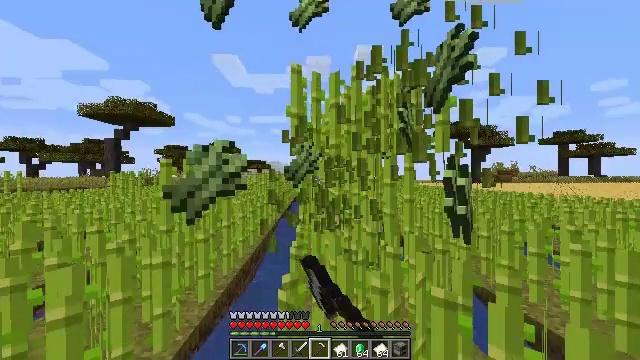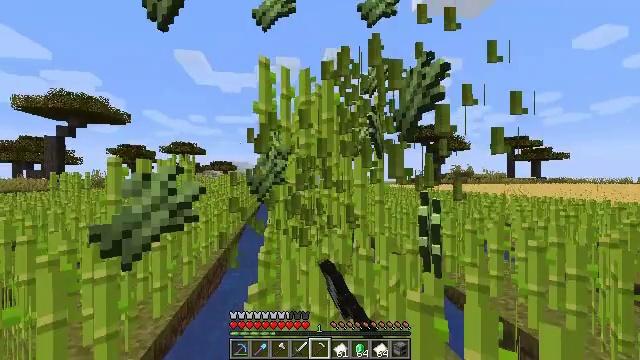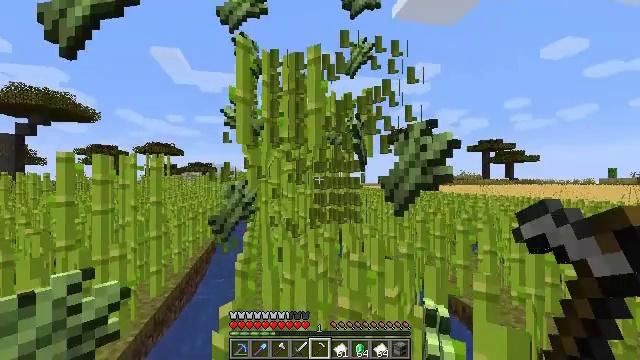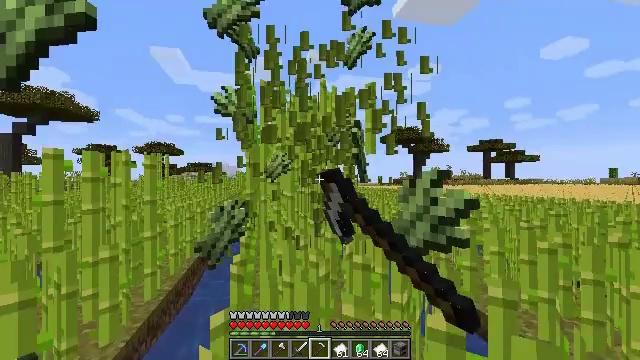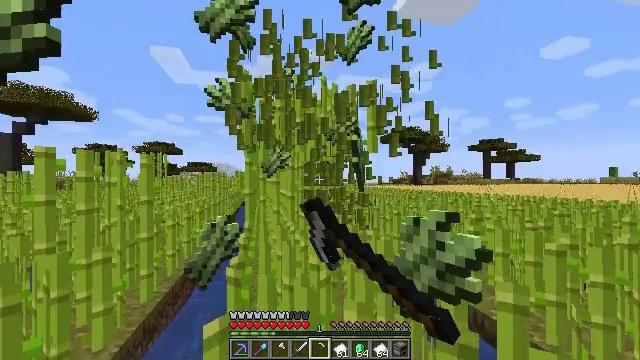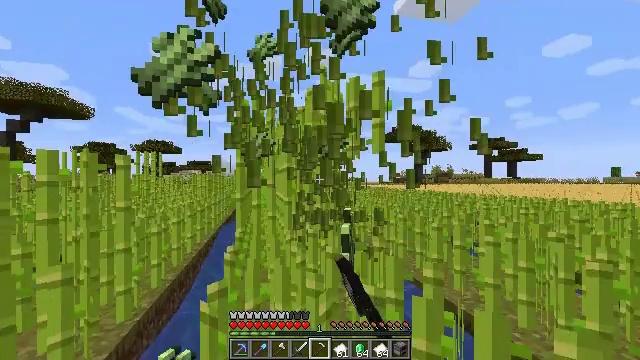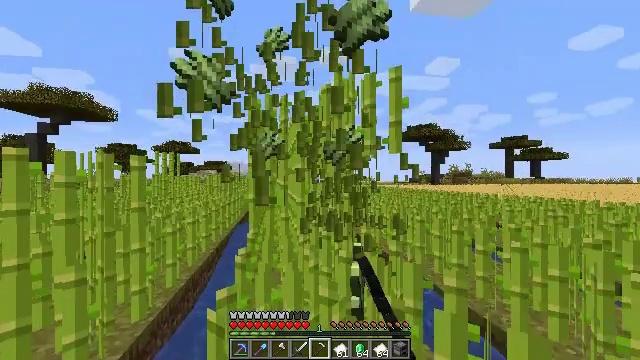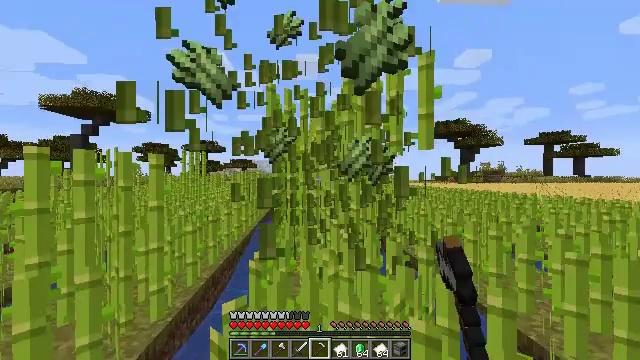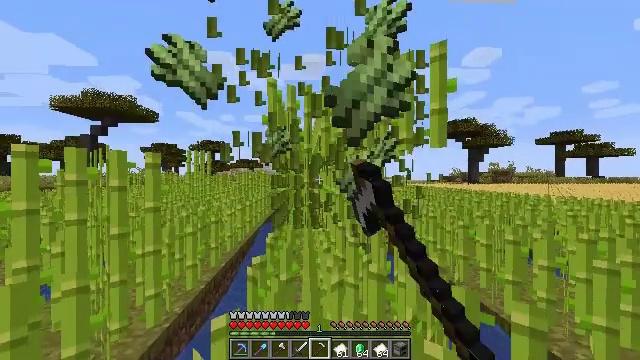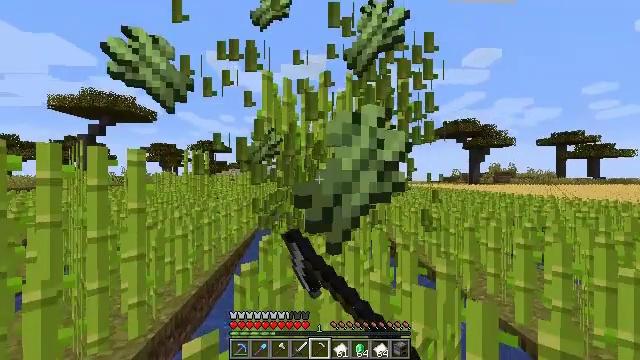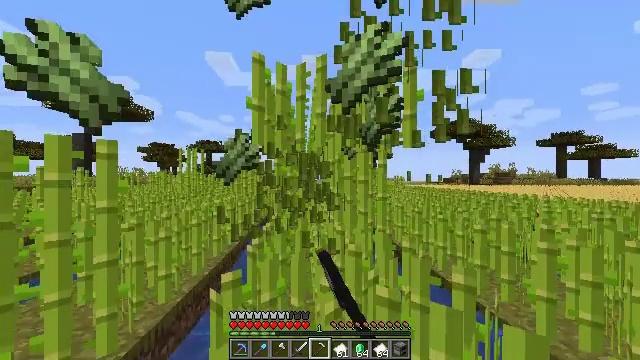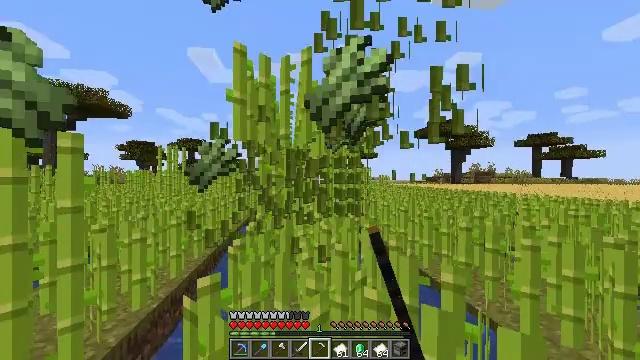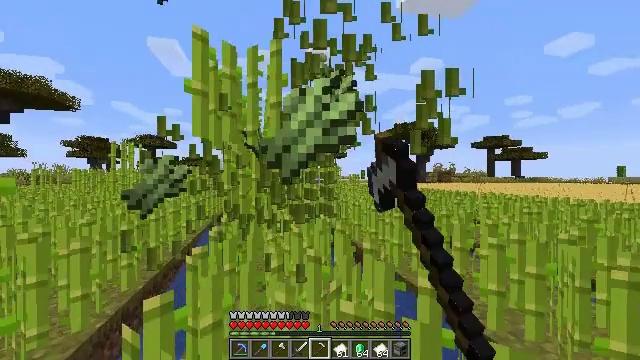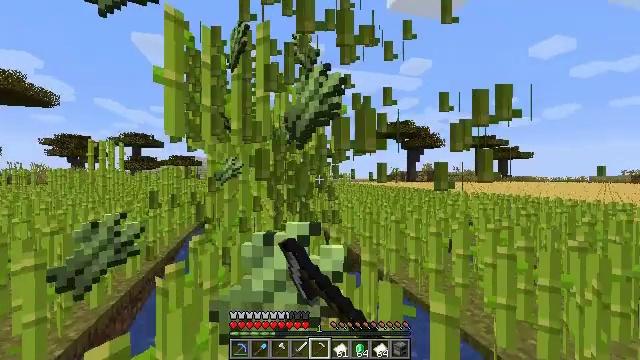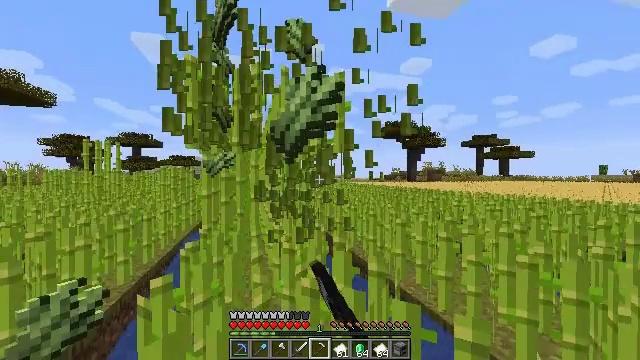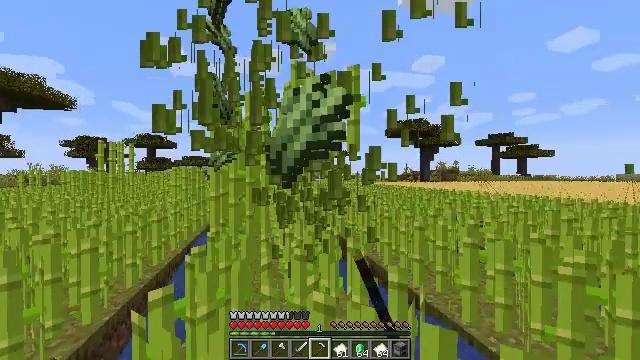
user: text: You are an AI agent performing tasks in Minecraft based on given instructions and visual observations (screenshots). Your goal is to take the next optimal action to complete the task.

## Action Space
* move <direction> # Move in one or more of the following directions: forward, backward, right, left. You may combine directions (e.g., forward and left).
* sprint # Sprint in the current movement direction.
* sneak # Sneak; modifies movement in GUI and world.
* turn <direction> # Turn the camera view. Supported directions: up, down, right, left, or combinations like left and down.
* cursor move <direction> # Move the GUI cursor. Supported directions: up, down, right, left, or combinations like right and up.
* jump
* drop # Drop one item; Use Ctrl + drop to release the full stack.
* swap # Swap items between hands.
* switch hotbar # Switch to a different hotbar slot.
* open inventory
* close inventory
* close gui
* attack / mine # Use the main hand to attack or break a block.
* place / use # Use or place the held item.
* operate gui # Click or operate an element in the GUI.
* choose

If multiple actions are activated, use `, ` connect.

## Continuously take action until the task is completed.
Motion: motion action
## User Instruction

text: Mine the sugar cane near rivers.
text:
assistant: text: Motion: move forward, turn right, attack / mine
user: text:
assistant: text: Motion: move forward, turn right, attack / mine
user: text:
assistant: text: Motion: move forward, attack / mine
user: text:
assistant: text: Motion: move forward, attack / mine
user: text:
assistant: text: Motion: move forward, attack / mine
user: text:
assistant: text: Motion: move forward, turn left, attack / mine
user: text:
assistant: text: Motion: move forward, turn left, attack / mine
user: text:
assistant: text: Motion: move forward, turn left, attack / mine
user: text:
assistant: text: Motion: move forward, attack / mine
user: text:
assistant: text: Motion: move forward, attack / mine
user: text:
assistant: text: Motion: move forward, turn right, attack / mine
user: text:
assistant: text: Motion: move forward, turn right, attack / mine
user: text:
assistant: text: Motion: move forward, turn right, attack / mine
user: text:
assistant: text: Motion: move forward, attack / mine
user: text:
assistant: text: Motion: move forward, turn left, attack / mine
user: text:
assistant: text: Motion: move forward, turn left, attack / mine
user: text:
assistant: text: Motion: move forward and move left, turn left, attack / mine
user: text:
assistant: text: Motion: move forward and move left, attack / mine
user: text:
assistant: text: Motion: move forward and move left, attack / mine
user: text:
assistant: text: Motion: move forward, turn right, attack / mine
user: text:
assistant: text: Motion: move forward, turn right, attack / mine
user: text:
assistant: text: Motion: move forward, turn right, attack / mine
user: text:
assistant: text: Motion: move forward, turn right, attack / mine
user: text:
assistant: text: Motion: move forward, attack / mine
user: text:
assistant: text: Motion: move forward, attack / mine
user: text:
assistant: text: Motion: move forward, attack / mine
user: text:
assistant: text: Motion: move forward, attack / mine
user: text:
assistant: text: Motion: move forward, turn left, attack / mine
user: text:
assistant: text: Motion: move forward, attack / mine
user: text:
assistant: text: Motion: move forward, attack / mine